Question: Okay I am making a sample of navigation bar it's all fine except whenever the nested is hovered the background doesn't fully cover the space.
My HTML code goes as :
'''
<!DOCTYPE html>
<html>
<head>
<link rel="stylesheet" href="style.css" />
<title>NavBar</title>
</head>
<body>
<div id="nav">
<ul>
<li><a href="#">Home</a></li><li>
<a href="#">About</a></li><li>
<a href="#">Contact</a>
<ul>
<li><a href="#">Email</a></li>
<li><a href="#">Phone</a></li>
</ul>
</li>
</ul>
</div>
</body>
</html>
'''
My CSS code goes as :
'''
html, body {
margin: 100px;
padding:0px;
}
#nav {
margin: 0px;
padding: 0px;
background-color: #909090;
font-familY: Courier;
font-size: 19pt;
color: #afc0ff;
}
#nav ul ul {
display: none;
background-color: #909090;
}
#nav ul li:hover > ul{
margin: 0px;
padding:0px;
display:block;
position:absolute;
top: 100%;
left: 0px;
width: 100%;
}
#nav ul li:hover {
background: #808080;
}
#nav ul li {
margin: 0px;
padding: 10px 5px 10px;
list-style: none;
display: inline-table;
position: relative;
}
#nav ul li a {
text-decoration: none;
color: #260026;
}
'''
-
<URL>
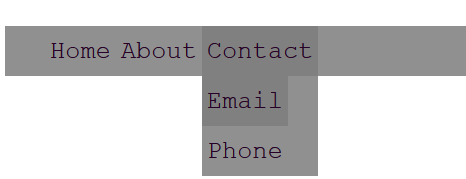
Answer: Add this to your CSS:
'''
#nav ul ul li {
display:block;
}
'''
<URL>